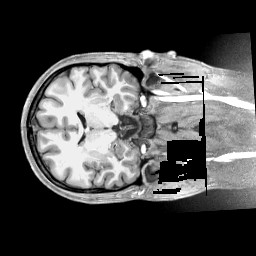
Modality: T1w
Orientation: axial
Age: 31
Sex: male